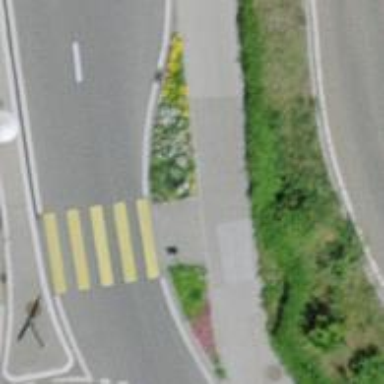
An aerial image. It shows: Kerb barrier.